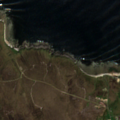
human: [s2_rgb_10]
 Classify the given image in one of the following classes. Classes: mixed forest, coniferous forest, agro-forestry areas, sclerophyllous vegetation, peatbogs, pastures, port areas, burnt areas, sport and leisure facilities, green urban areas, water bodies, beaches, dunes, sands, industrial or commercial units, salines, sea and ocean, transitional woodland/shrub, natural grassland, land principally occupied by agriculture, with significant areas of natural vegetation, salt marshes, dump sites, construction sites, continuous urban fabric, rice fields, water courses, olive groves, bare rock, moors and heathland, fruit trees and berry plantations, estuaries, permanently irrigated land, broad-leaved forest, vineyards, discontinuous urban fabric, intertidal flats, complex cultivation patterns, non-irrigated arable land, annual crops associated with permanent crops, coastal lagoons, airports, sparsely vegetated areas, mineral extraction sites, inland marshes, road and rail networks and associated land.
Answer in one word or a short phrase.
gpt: complex cultivation patterns, peatbogs, sea and ocean